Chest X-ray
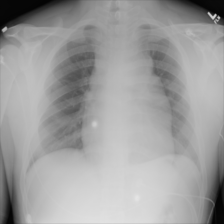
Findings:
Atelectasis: negative
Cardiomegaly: negative
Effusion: negative
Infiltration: negative
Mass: negative
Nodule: negative
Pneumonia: negative
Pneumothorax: negative
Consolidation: negative
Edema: negative
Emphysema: negative
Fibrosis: negative
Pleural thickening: negative
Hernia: negative